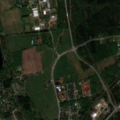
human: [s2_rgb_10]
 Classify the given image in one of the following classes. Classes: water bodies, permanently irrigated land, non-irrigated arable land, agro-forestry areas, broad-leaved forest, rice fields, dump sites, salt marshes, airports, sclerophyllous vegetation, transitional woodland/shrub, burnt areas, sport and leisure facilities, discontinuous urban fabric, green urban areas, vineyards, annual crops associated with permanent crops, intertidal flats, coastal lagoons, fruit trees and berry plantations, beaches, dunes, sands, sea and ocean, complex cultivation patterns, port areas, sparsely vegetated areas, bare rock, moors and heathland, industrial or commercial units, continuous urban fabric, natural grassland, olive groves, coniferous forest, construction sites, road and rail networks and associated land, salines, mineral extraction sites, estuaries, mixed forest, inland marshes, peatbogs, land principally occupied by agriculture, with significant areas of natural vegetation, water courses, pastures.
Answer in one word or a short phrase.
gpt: discontinuous urban fabric, land principally occupied by agriculture, with significant areas of natural vegetation, broad-leaved forest, coniferous forest, water bodies